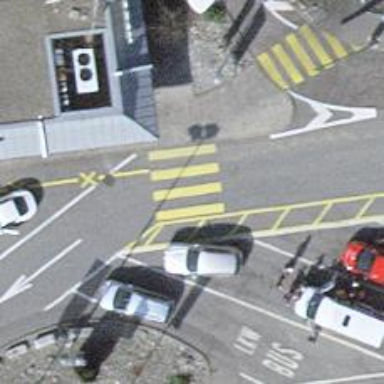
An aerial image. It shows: Marked crossing on the road.